Question: This is the 'xml' layout of the file
Here, when i made the layout the 'toolbar' is overlapping the content of my 'textView', Why this is happening.
Have tried several other things but no luck..!!!
'''
<?xml version="1.0" encoding="utf-8"?>
<android.support.v4.widget.DrawerLayout xmlns:android="http://schemas.android.com/apk/res/android"
xmlns:app="http://schemas.android.com/apk/res-auto"
xmlns:tools="http://schemas.android.com/tools"
android:id="@+id/drawer"
android:layout_width="match_parent"
android:layout_height="match_parent"
android:paddingBottom="@dimen/activity_vertical_margin"
android:paddingLeft="@dimen/activity_horizontal_margin"
android:paddingRight="@dimen/activity_horizontal_margin"
android:paddingTop="@dimen/activity_vertical_margin"
tools:context="com.example.alpit.formula2.MainActivity">
<RelativeLayout
android:layout_width="match_parent"
android:layout_height="wrap_content"
android:weightSum="1">
<TextView
android:layout_width="wrap_content"
android:layout_height="wrap_content"
android:text="alpit isfdfsdfwefwes great jhfjhvjhhbnmbjk"
android:textSize="20dp" />
</RelativeLayout>
<android.support.design.widget.NavigationView
android:id="@+id/nav_view"
android:layout_width="match_parent"
android:layout_height="match_parent"
android:layout_gravity="start"
app:menu="@menu/navigation_menu"
>
</android.support.design.widget.NavigationView>
</android.support.v4.widget.DrawerLayout>
'''
This is my current situation.

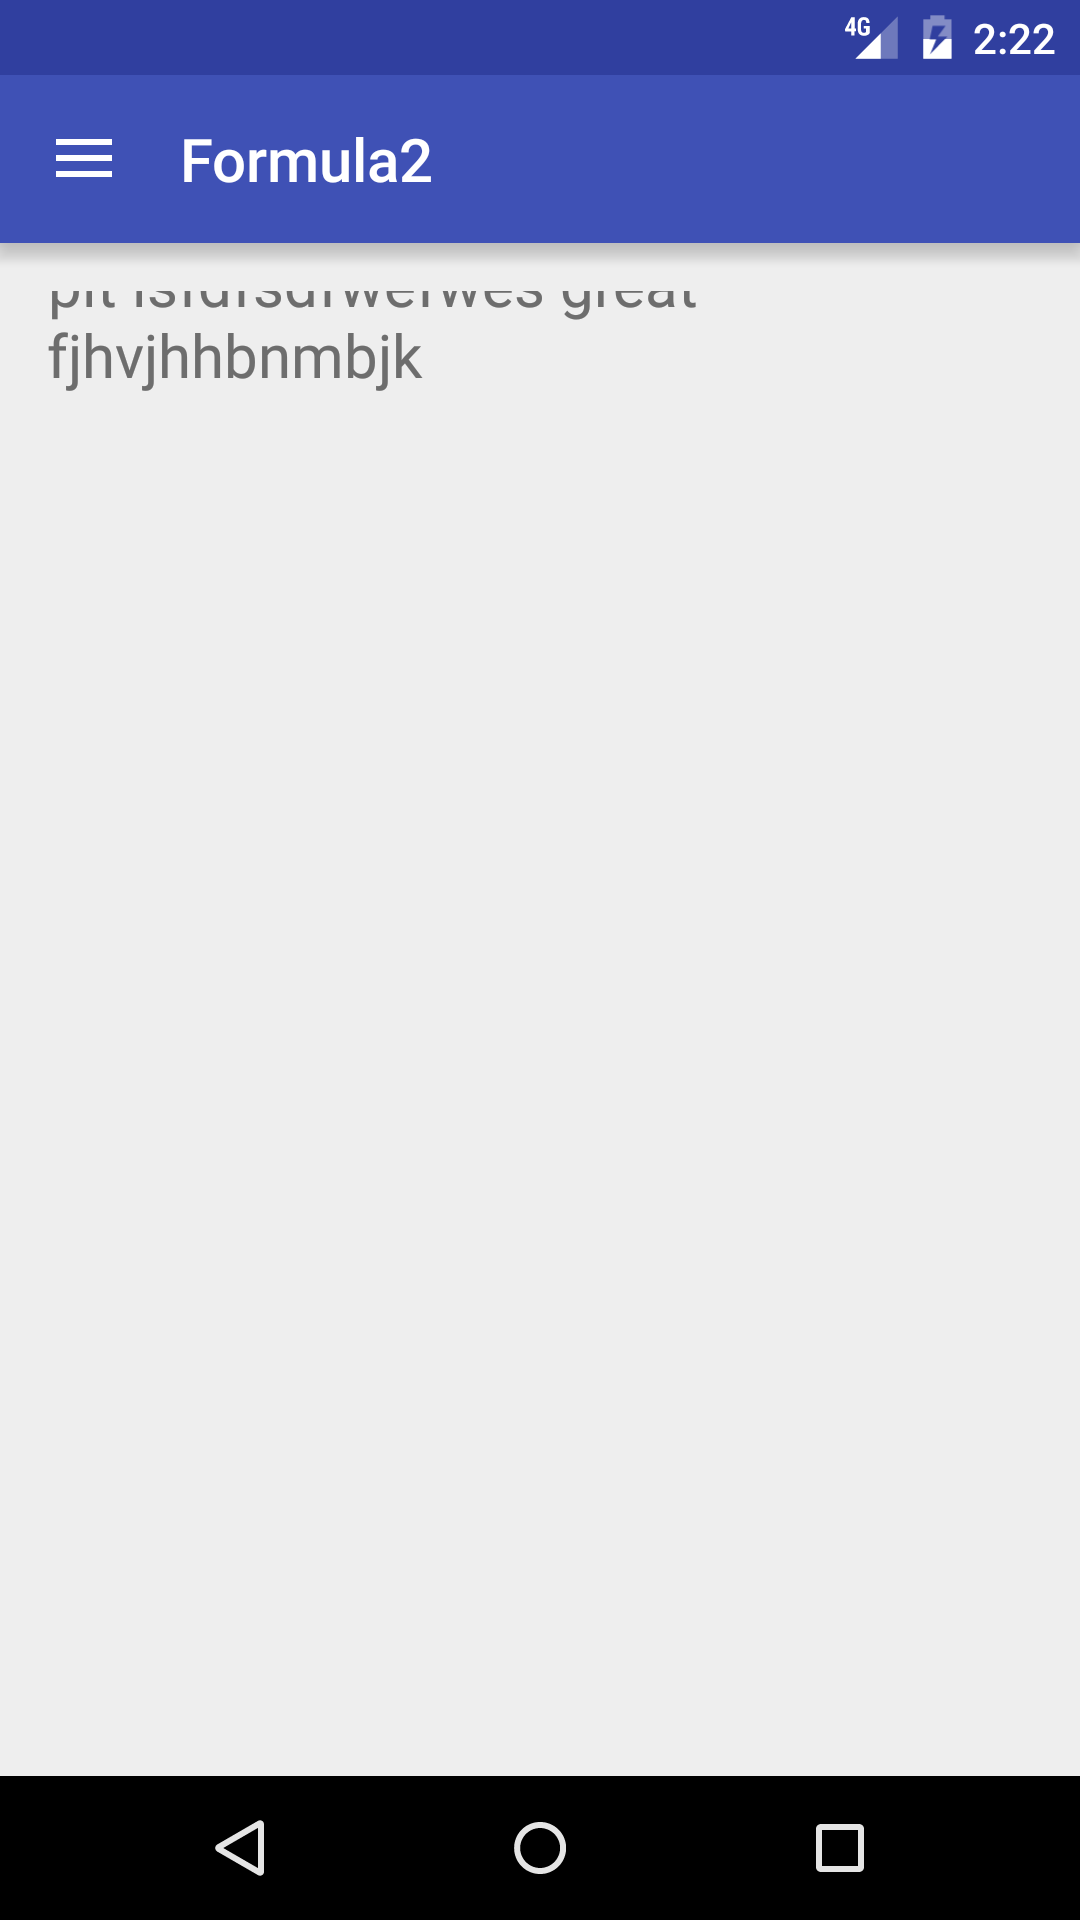
Answer: Problem is just because you have given padding to your Drawer layout and your relative layout start drawing from top which includes paddingTop also
please try below code
'''
<?xml version="1.0" encoding="utf-8"?>
<android.support.v4.widget.DrawerLayout xmlns:android="http://schemas.android.com/apk/res/android"
xmlns:app="http://schemas.android.com/apk/res-auto"
xmlns:tools="http://schemas.android.com/tools"
android:id="@+id/drawer"
android:layout_width="match_parent"
android:layout_height="match_parent"
>
<RelativeLayout
android:layout_width="match_parent"
android:layout_height="wrap_content"
android:paddingBottom="@dimen/activity_vertical_margin"
android:paddingLeft="@dimen/activity_horizontal_margin"
android:paddingRight="@dimen/activity_horizontal_margin"
android:paddingTop="@dimen/activity_vertical_margin"
android:weightSum="1"
>
<TextView
android:layout_width="wrap_content"
android:layout_height="wrap_content"
android:text="alpit isfdfsdfwefwes great jhfjhvjhhbnmbjk"
android:textSize="20dp" />
</RelativeLayout>
<android.support.design.widget.NavigationView
android:id="@+id/nav_view"
android:layout_width="match_parent"
android:layout_height="match_parent"
android:layout_gravity="start"
app:menu="@menu/navigation_menu"
>
</android.support.design.widget.NavigationView>
</android.support.v4.widget.DrawerLayout>
'''
also you can use parent layout as relative layout and inside these use Drawer layout